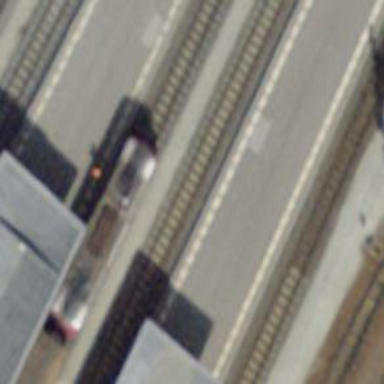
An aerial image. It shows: Narrow-gauge railway siding with contact lines for electrification.